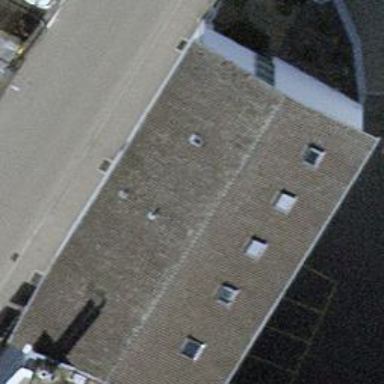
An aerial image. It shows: Commercial building with gabled roof. The roof is grey and the building's color is snow.